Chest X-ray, PA view. Patient: 58 years old, sex F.
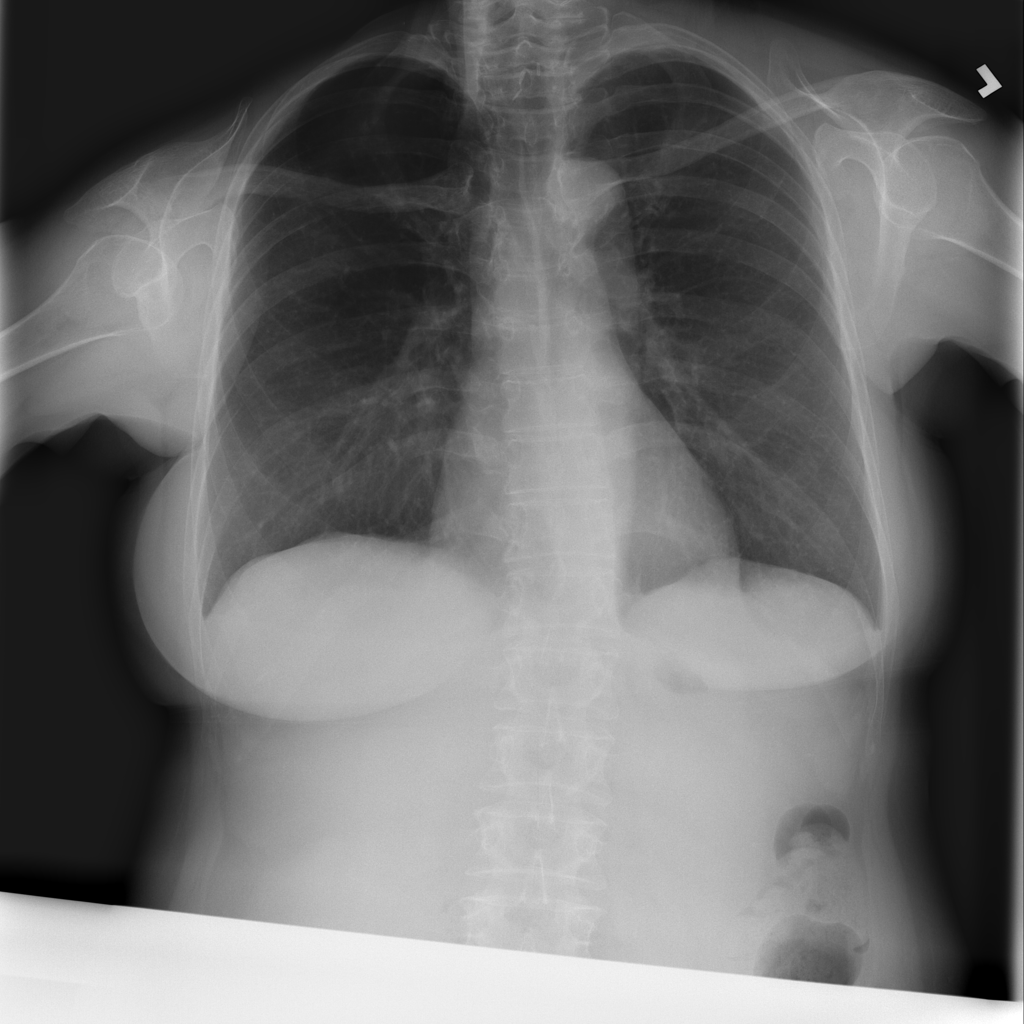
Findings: No Finding